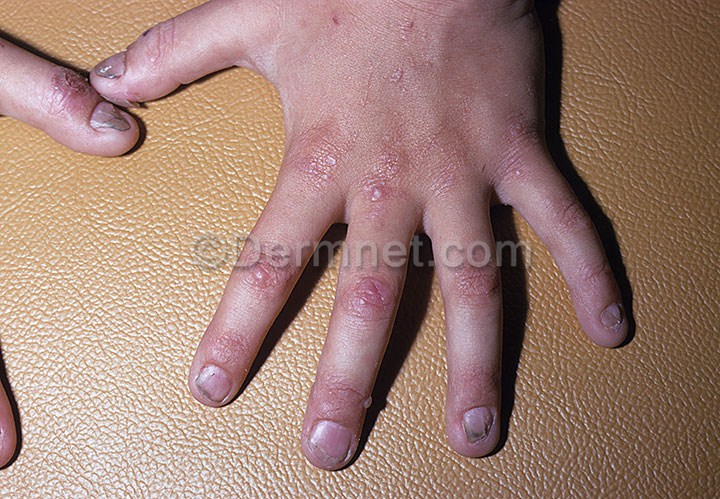
Disease: Bullous Disease Photos